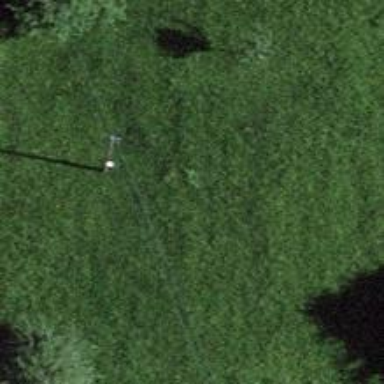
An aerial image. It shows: Minor power line.